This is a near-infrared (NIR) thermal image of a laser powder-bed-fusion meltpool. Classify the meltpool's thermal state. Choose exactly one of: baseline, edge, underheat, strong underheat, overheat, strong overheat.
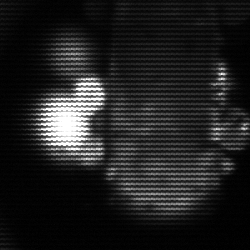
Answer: strong underheat